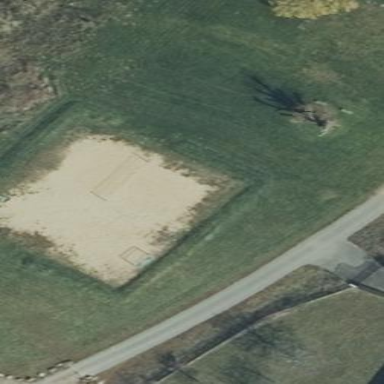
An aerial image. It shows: Beach volleyball pitch for leisure land activities.